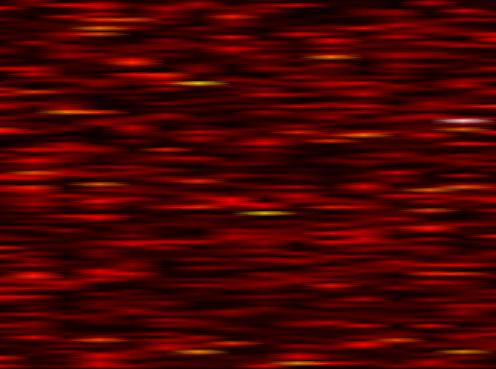
Label: OFDM